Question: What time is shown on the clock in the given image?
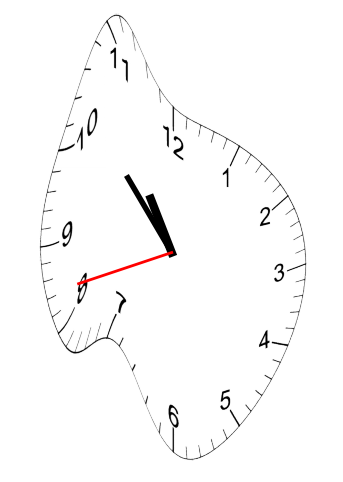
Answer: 10:52:42